Question: i have been working with core plot to render various graph and successfully rendered some of graphs. Now I'm trying to achieve same as below image (i.e if there is no readings for some range on x axis, that portion should be kept blank instead of Zero or any other value), is there any chance with core plot?

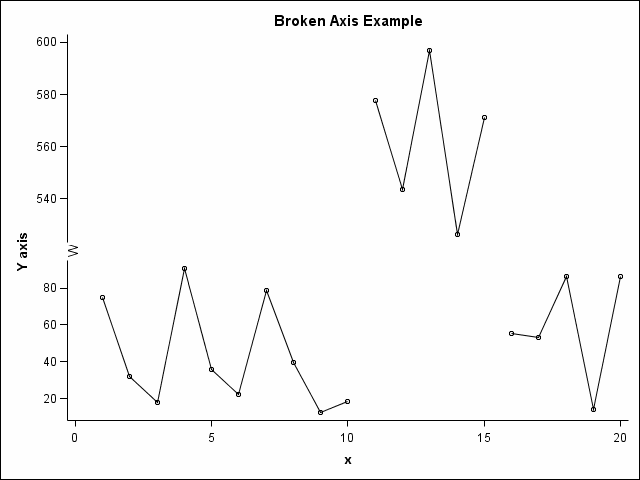
Answer: This Worked..
<URL>
Actually i tried this before by returning nil and get crashed, But [NSNULL NULL] WORKED!